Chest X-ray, PA view. Patient: 57 years old, sex M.
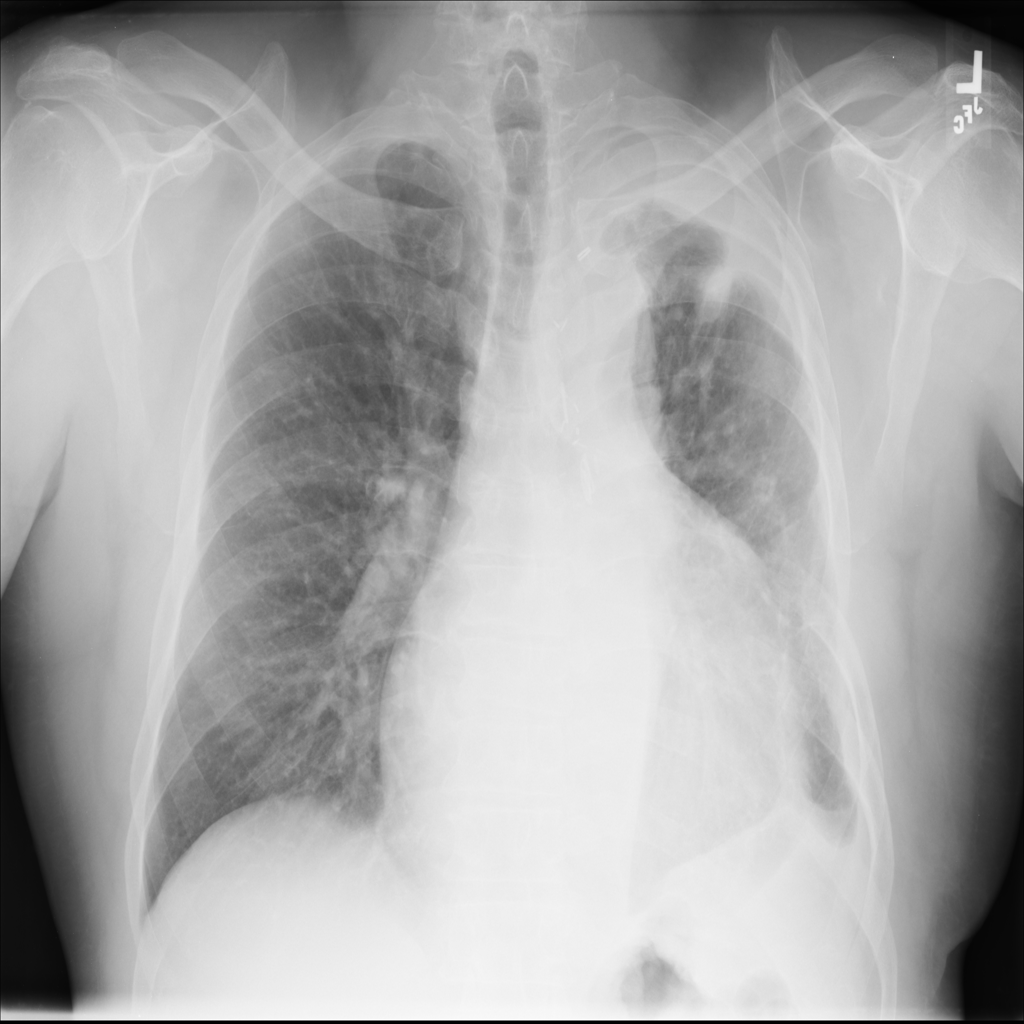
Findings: Cardiomegaly, Effusion, Emphysema, Fibrosis